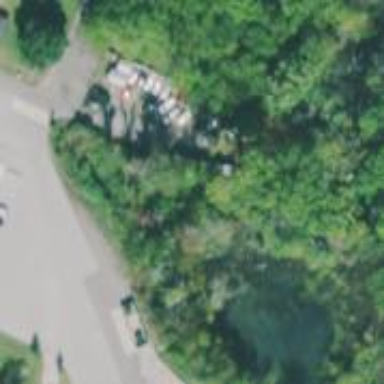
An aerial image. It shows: Junk yard shop.